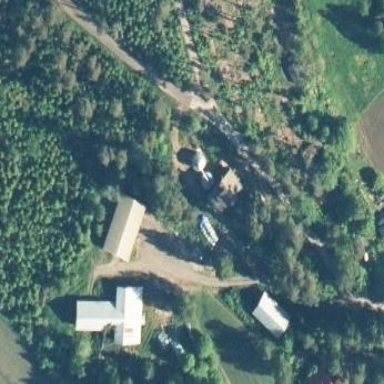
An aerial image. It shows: Farmyard area.